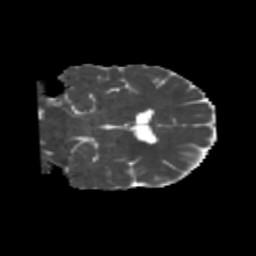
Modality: MD
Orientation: coronal
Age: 26
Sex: male
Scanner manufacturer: siemens
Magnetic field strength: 3 T
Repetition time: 1.8 s
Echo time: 0.07 s